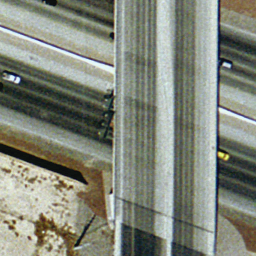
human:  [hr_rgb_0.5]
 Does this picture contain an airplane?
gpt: no

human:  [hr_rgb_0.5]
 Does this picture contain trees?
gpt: no